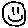
Label: smiley face